Brain MRI, t2w sequence, axial 2D slice.
Patient: age 26, sex F, weight 78 kg, height 1.78 m
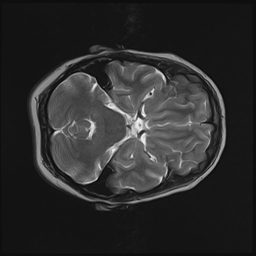